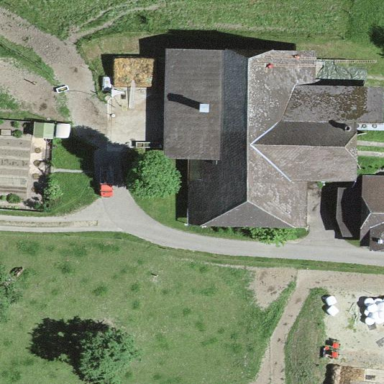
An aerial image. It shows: Farm building.